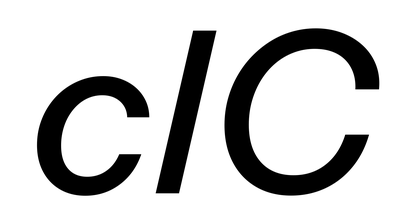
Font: InstrumentSans-Italic_Medium_Italic